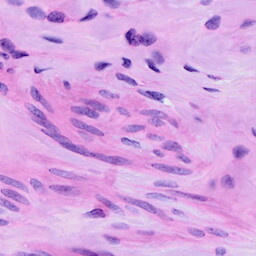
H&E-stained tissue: Ovarian